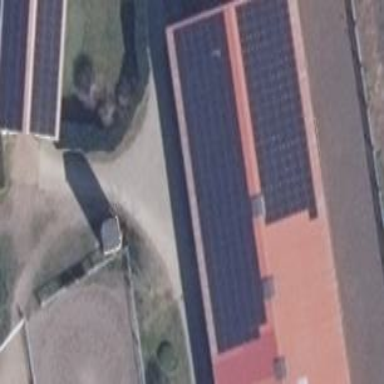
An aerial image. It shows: Solar photovoltaic panel generating electricity through small installation.